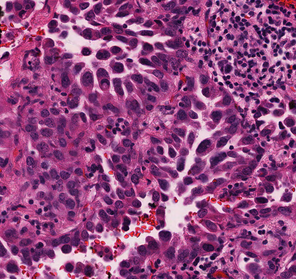
Tumor epithelial tissue: yes
Tumor-associated stroma tissue: yes
Normal tissue: no